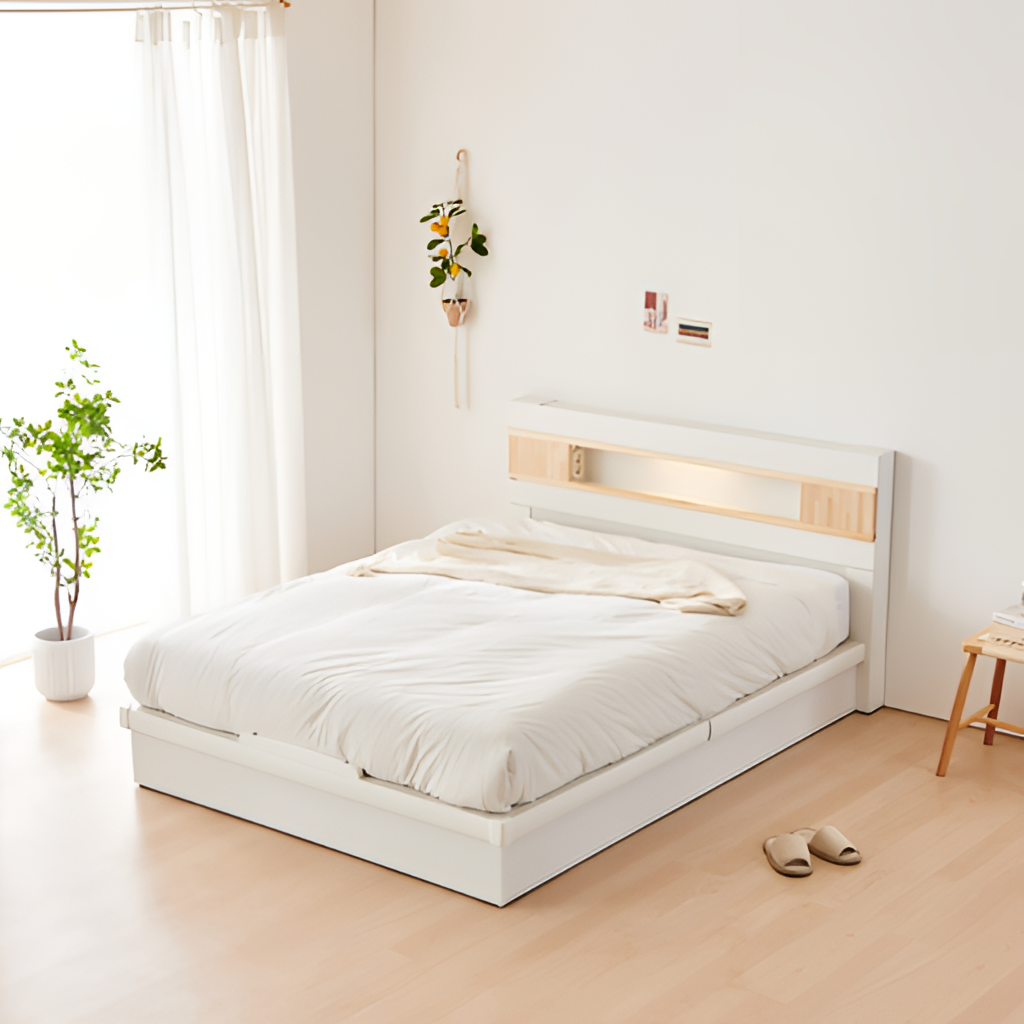
white wood bed, bedroom, wood flooring, with plank pattern, Scandinavian, white paint wallpaper, with solid pattern